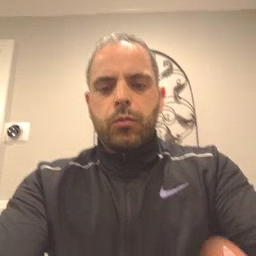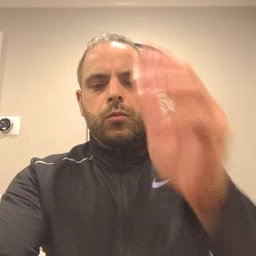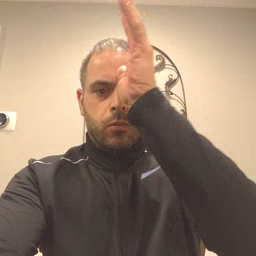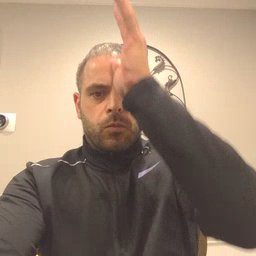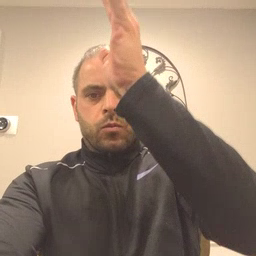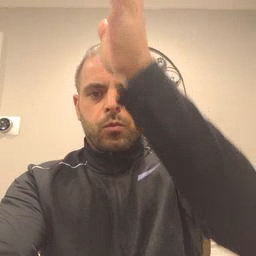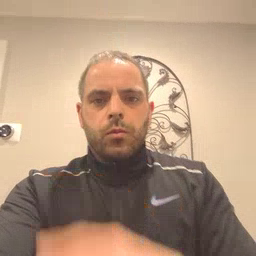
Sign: grandpa